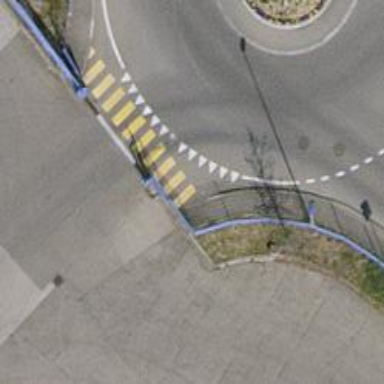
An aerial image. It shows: Zebra crossing on the road.